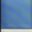
Piece: xx